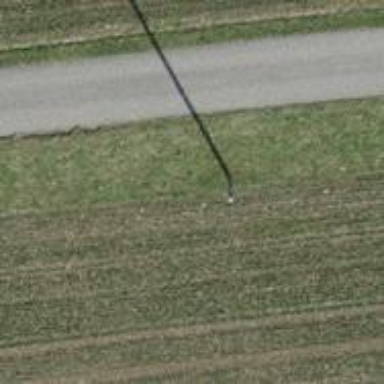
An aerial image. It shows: Minor power line.